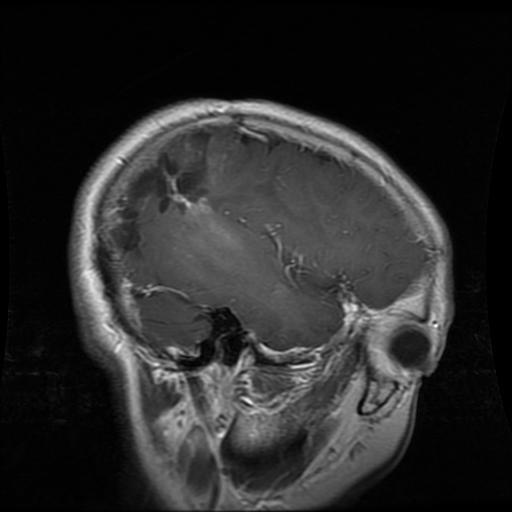
Label: glioma